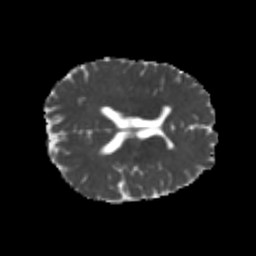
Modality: MD
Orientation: axial
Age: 24
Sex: female
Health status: healthy
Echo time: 0.074 s